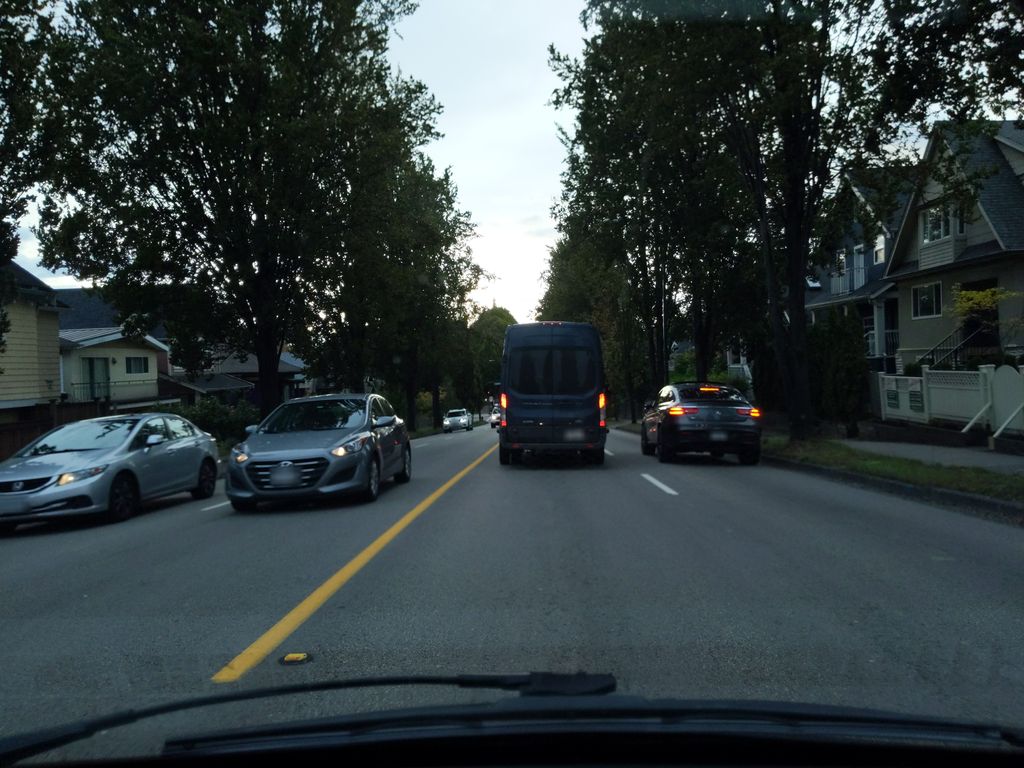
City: vancouver